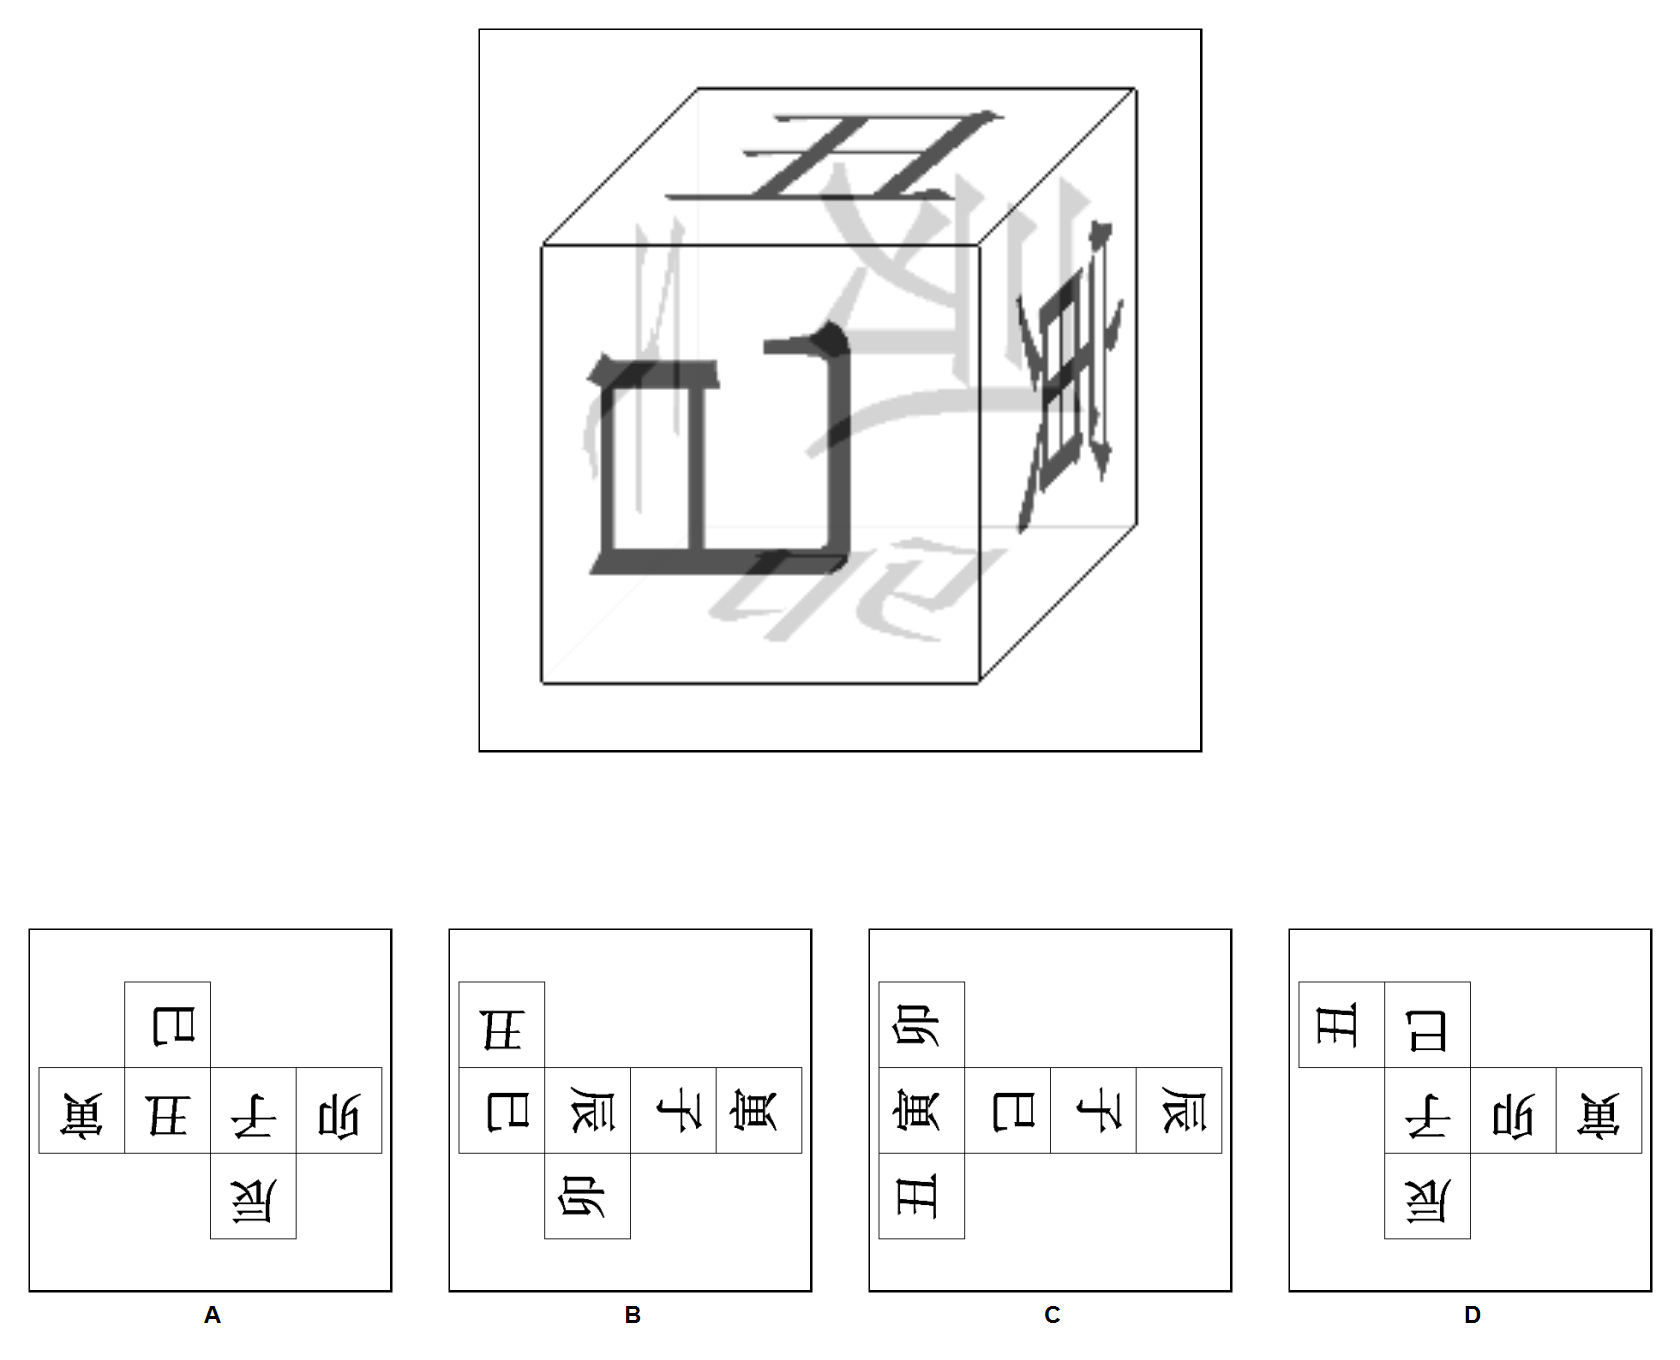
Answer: B